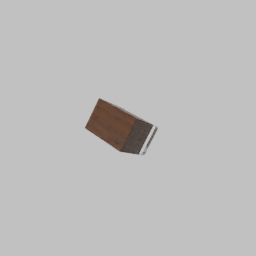
Label: furniture